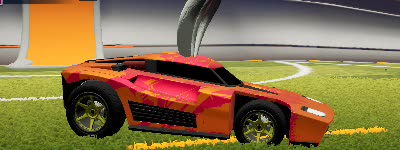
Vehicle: breakout